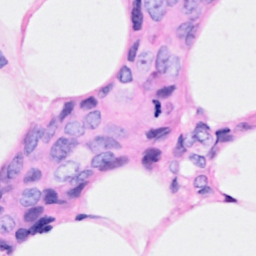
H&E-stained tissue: Breast